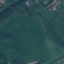
Land use / land cover class: Pasture